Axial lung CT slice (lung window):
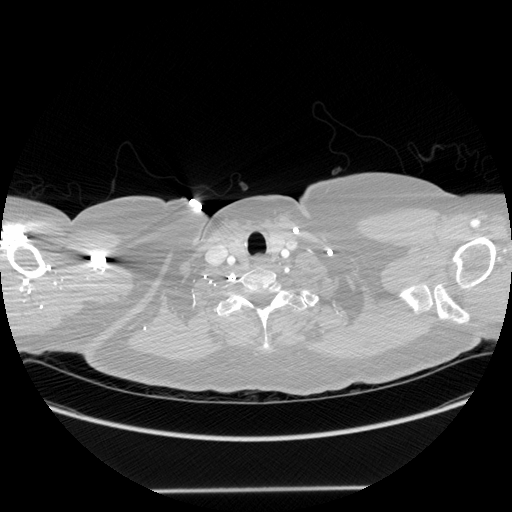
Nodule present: no